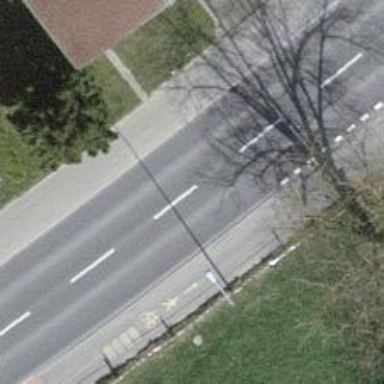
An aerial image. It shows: Primary road with asphalt surface. There are separate sidewalks on both sides and cycle track on the left.